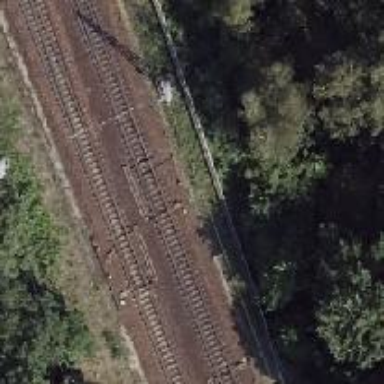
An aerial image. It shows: Railway switch with turnout to the right.